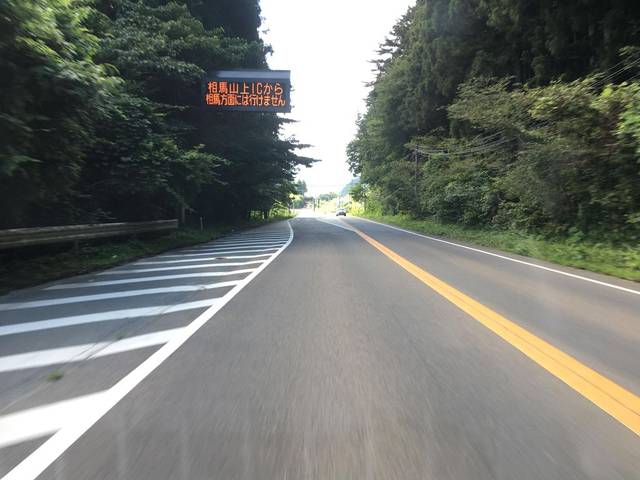
Region: Japan
Coordinates: 37.767, 140.849